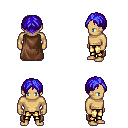
a pixel art fantasy rpg character, male body template, human, tanned skin, brown cape, gold greaves, blue parted hairstyle, four views (front, back, left, right), 2x2 character sprite sheet, small pixel art, hard edges, no anti-aliasing